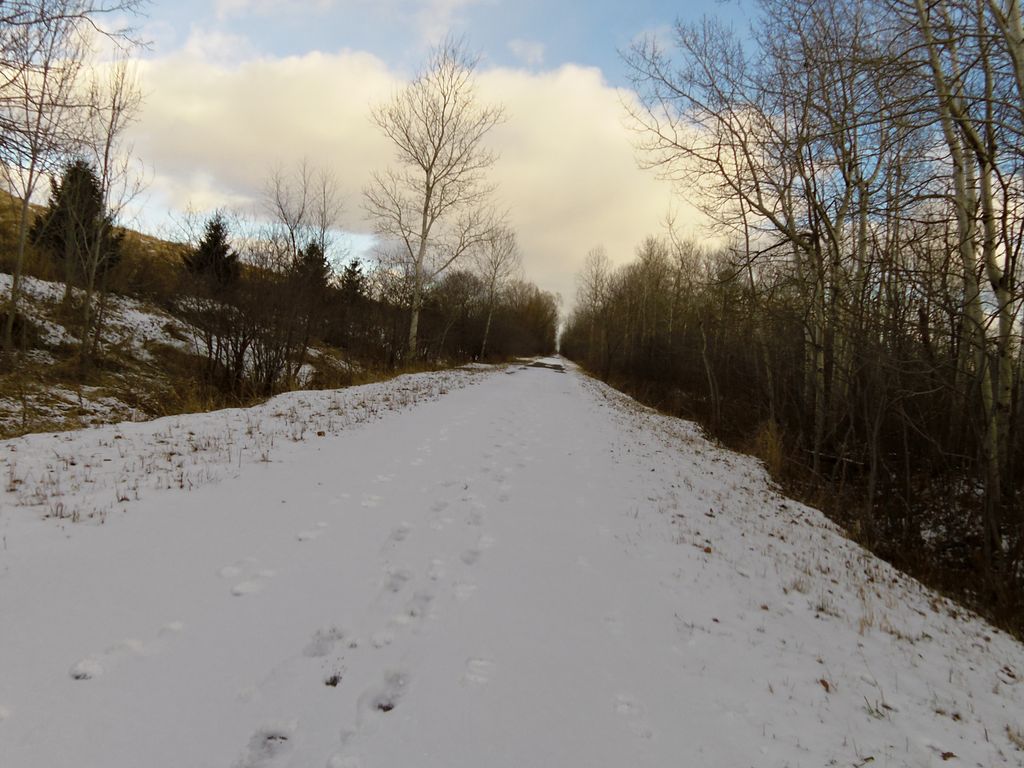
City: ottawa-gatineau